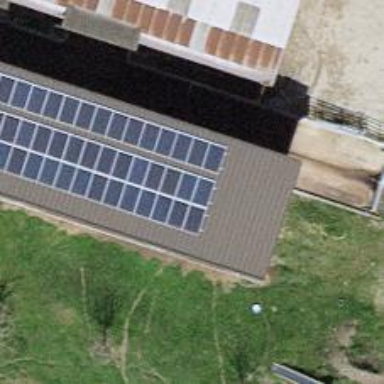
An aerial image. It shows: Solar power generator using photovoltaic method with solar photovoltaic panel types.